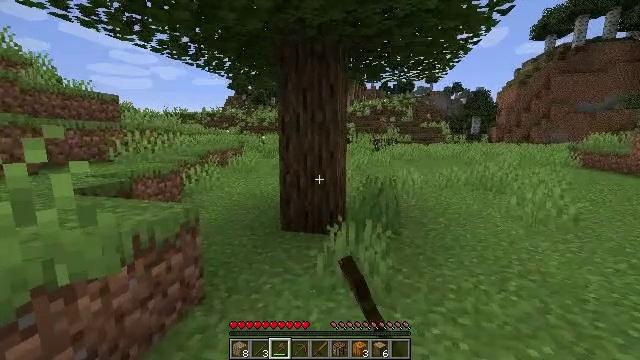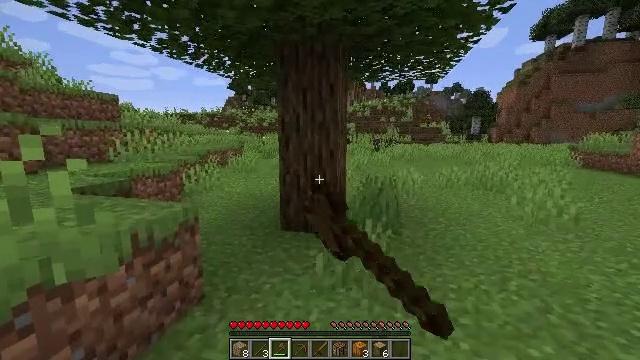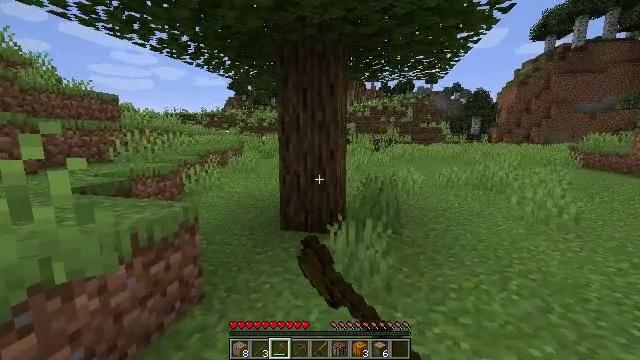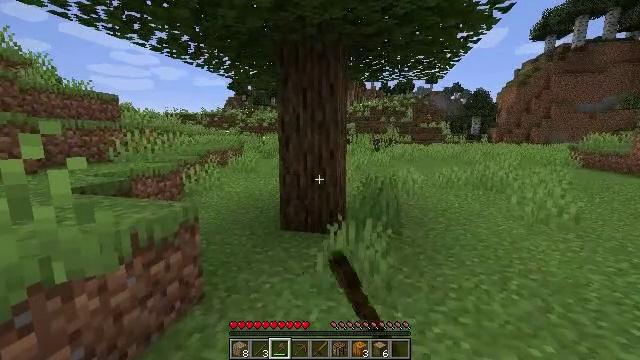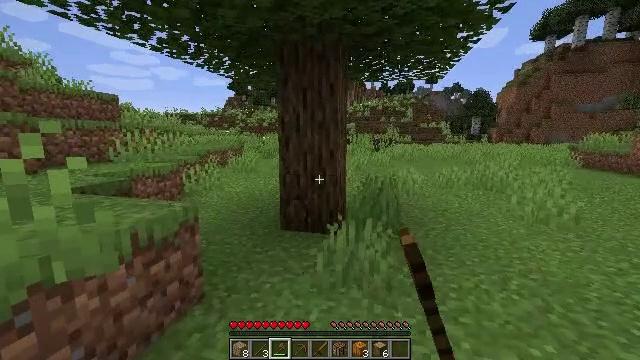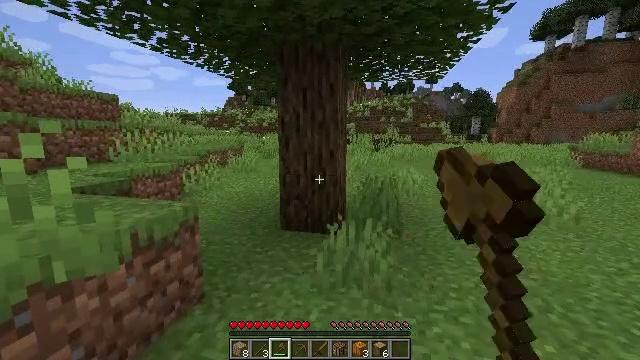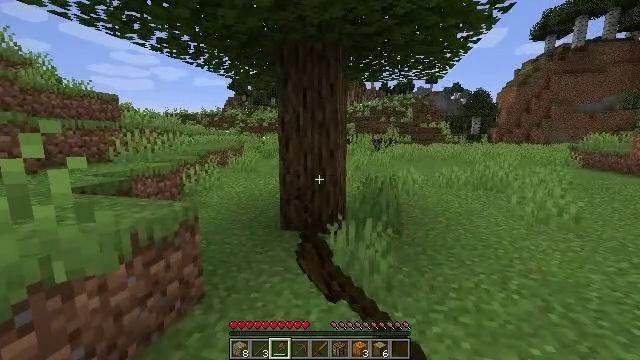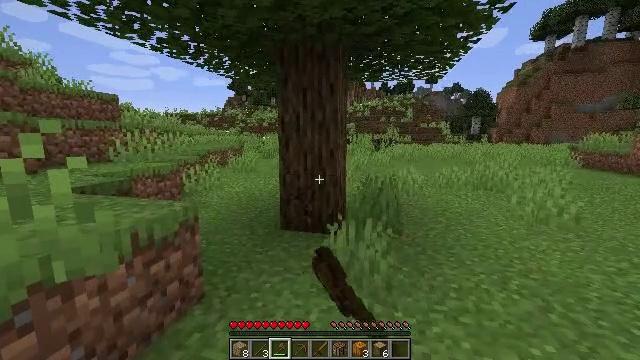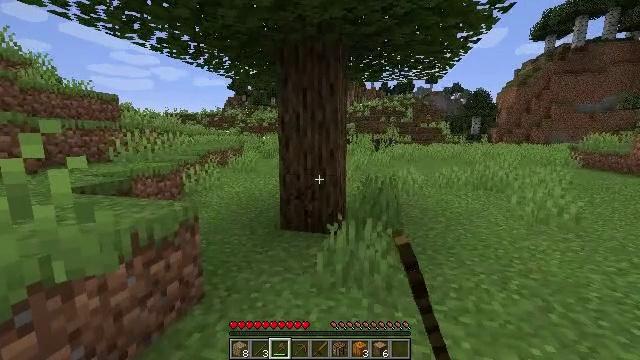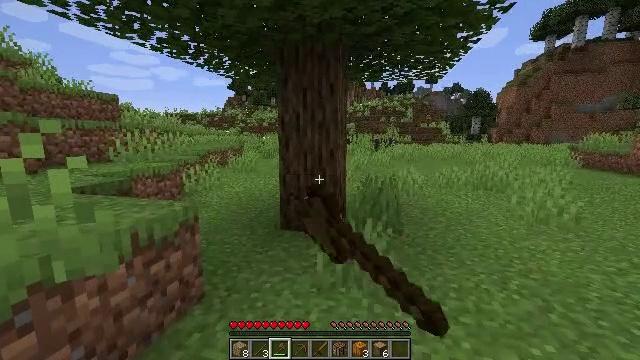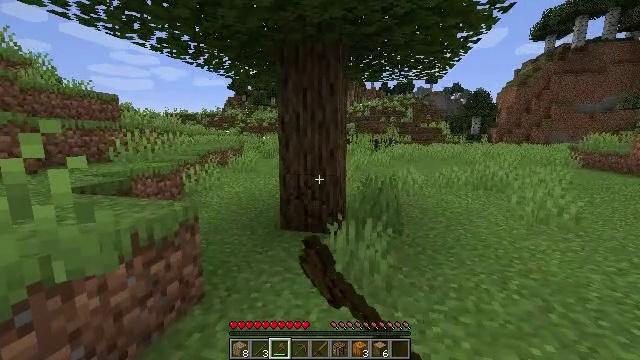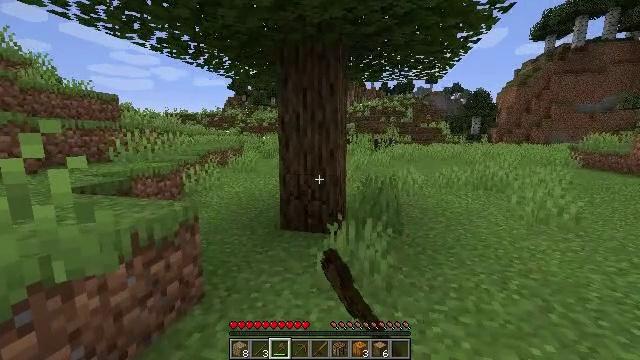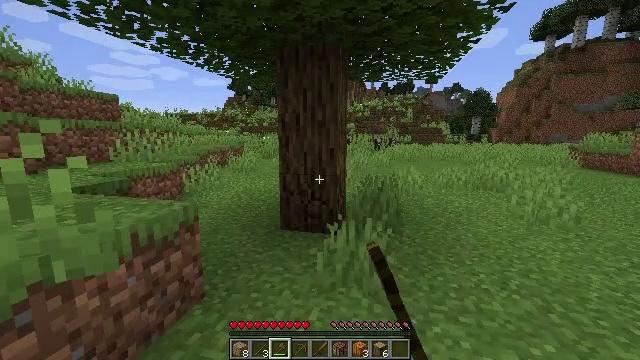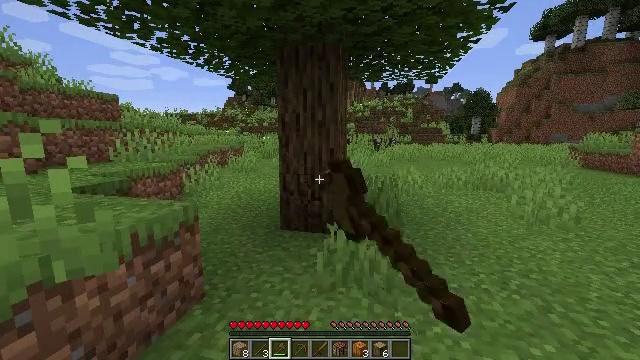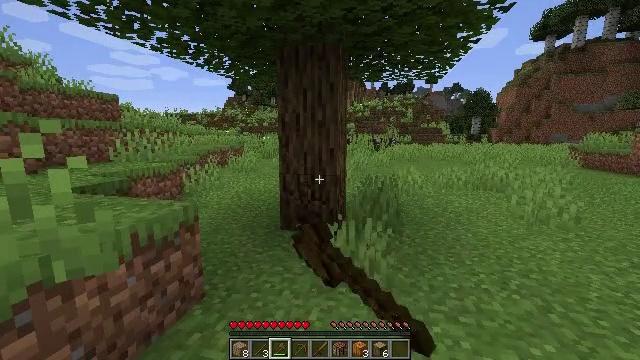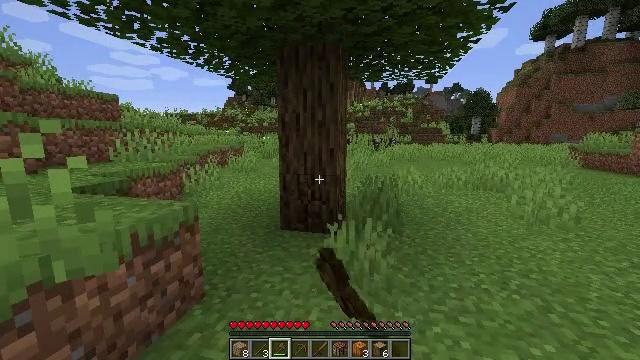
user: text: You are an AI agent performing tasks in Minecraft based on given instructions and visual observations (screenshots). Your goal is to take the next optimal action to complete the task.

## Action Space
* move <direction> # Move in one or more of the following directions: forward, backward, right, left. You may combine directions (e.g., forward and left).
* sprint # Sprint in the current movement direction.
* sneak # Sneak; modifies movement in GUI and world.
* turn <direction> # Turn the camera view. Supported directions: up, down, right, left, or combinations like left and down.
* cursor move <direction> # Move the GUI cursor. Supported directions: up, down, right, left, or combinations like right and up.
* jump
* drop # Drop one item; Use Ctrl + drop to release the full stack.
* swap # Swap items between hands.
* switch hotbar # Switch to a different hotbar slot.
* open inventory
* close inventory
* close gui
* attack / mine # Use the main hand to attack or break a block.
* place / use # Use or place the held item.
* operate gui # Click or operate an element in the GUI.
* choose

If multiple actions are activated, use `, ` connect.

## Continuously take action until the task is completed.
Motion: motion action
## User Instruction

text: Break the tree to get oak logs.
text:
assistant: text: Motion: attack / mine
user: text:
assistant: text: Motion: attack / mine
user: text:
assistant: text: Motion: attack / mine
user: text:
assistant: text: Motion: attack / mine
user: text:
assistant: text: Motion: attack / mine
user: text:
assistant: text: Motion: attack / mine
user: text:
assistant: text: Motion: attack / mine
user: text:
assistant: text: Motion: attack / mine
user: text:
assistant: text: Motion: attack / mine
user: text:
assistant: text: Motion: attack / mine
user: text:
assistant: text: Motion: attack / mine
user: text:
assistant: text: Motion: attack / mine
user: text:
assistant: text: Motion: attack / mine
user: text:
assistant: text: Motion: attack / mine
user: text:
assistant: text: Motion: attack / mine
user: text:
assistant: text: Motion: attack / mine
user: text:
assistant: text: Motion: attack / mine
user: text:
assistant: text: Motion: attack / mine
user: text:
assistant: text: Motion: attack / mine
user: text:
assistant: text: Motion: attack / mine
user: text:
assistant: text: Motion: attack / mine
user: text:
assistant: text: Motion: attack / mine
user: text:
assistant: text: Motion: move forward, attack / mine
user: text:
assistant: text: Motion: move forward, attack / mine
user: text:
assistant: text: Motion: move forward, attack / mine
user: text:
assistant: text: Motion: move forward, attack / mine
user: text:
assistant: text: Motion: move forward, attack / mine
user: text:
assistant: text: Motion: move forward, attack / mine
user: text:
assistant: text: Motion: move forward, turn down, attack / mine
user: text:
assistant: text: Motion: move forward, turn down, attack / mine